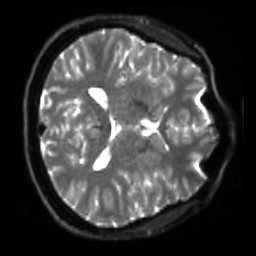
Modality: sbref
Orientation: axial
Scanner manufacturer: siemens
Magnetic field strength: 3 T
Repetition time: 4 s
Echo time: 0.0594 s